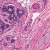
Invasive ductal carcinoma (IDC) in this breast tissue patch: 0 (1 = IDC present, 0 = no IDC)